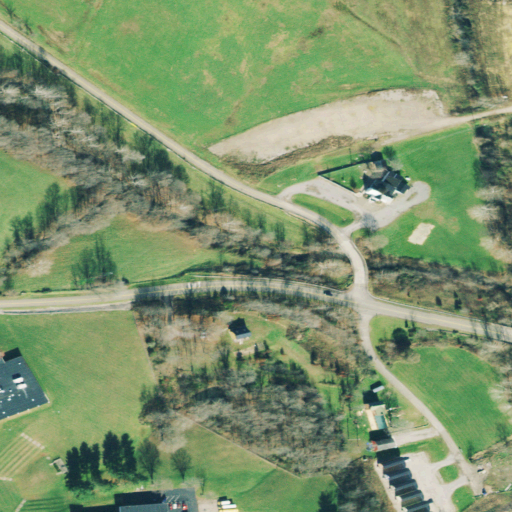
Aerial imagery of valley in Ohio named Pleasant Valley containing pasture, open development, low intensity development, cultivated crops, medium intensity development, and deciduous forest